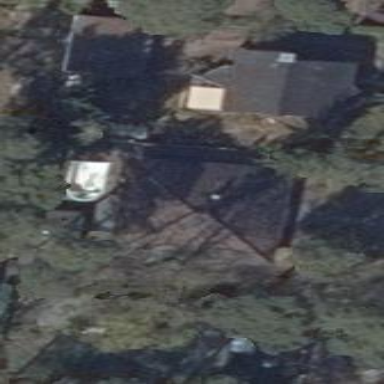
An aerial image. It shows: Detached building with hipped roof in orientation along.